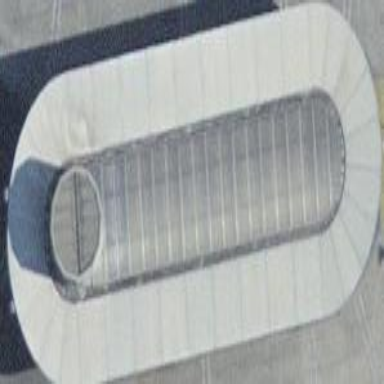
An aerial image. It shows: Flat roof building with light gray color.